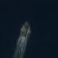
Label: civil